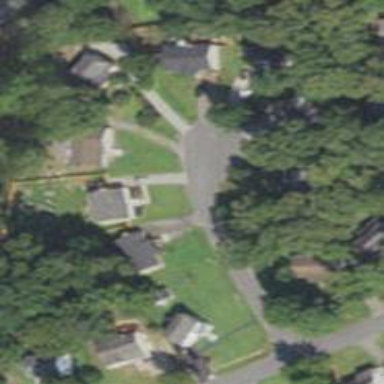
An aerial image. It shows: Turning circle on the road.